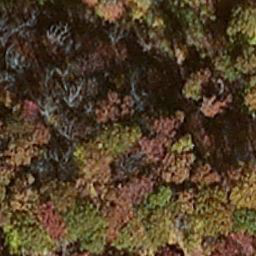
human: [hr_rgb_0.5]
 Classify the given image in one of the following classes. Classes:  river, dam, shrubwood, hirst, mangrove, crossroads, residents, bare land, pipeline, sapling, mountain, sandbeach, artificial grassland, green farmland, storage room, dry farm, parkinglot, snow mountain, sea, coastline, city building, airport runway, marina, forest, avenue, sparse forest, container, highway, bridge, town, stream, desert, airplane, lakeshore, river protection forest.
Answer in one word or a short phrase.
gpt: mangrove